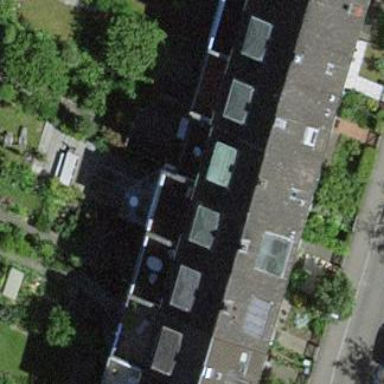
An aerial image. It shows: Terrace building.